Question: We have a general organizational table structure, think of it s a Tree or Pyramid Hierarchy. We basically have multiple "trees" we want to show. On for one company, one for another ETC.
Does anyone know of a good way to display this data? SQL Query would be nice, doubt it would be possible, but I wouldn't be against using some OTS tool (preferably free). I would also like to avoid some type of report. I don't need an actual solution just need to know . So if you say SQL if you can give me a 2 table example of showing a root a leave I would be happy.
Structure is pretty general

And each table is linked through a surrogate key CompanyID, CompanyGroupID, etc.
Any suggestions on ways we could display/query for this data? Last resort is to write a quick C# Windows Application...
We would like to see it in tree form:
'''
-- 1-Company
-- / -- CompanyGroupA CompanyGroupB
-- / \ -- CompanyStoreA1 CompanyStoreA1 CompanyStoreB
-- / \ / --Employee A B C
'''
In attempt to please the masses here is an example test script to populate the query.
'''
DECLARE @Company table (id int, name varchar(40) )
INSERT @Company VALUES (1,'Living Things' )
INSERT @Company VALUES (2,'Boring Company' )
DECLARE @CompanyGroup table (id int, name varchar(40), CompanyID int)
INSERT @CompanyGroup VALUES (1,'Pets',1 )
INSERT @CompanyGroup VALUES (2,'Humans',1 )
INSERT @CompanyGroup VALUES (3,'Electronics',2 )
INSERT @CompanyGroup VALUES (4,'Food',2 )
DECLARE @CompanyStore table (id int, name varchar(40), CompanyGroupID int)
INSERT @CompanyStore VALUES (1,'PetsStoreA',1 )
INSERT @CompanyStore VALUES (2,'PetsStoreB',1 )
INSERT @CompanyStore VALUES (3,'PetsStoreC',1 )
INSERT @CompanyStore VALUES (4,'PetsStoreD', 1)
INSERT @CompanyStore VALUES (5,'HumansStore',2 )
INSERT @CompanyStore VALUES (6,'FoodStore',3 )
'''
The final solution was pretty awesome I modified the usp_DrawTree to accept varchar vs ints because i had to make my query ids unique. I then just did a select/union all and built the parent child relationship.
'''
select * into #TreeData from (
select ID='C' + cast(id as varchar(10)),
ParentID=null,
DataForBox=name + '(' + cast(id as varchar(10)) + ')',
ExtraInfo='',
SortColumn=name
from Company c
)
union all (
select ID='CG' + cast(id as varchar(10)),
ParentID=cg.CompanyID ,
DataForBox=name + '(' + cast(id as varchar(10)) + ')',
ExtraInfo='',
SortColumn=name
from CompanyGroup cg join Company c on c.ID=cg.CompanyID
)
//union all rest of hierarchy
)
'''
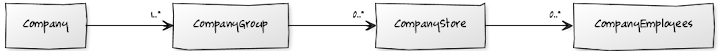
Answer: Brad Schulz to the rescue in the form of <URL>.
<URL>